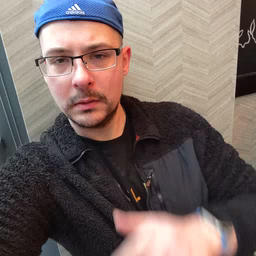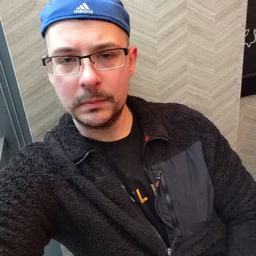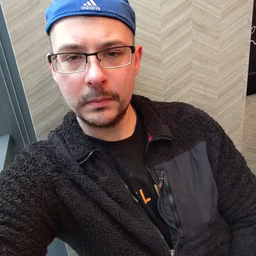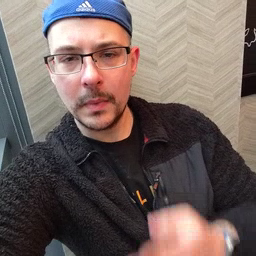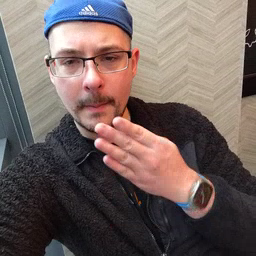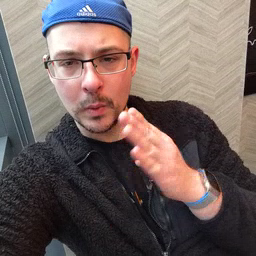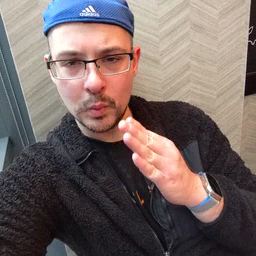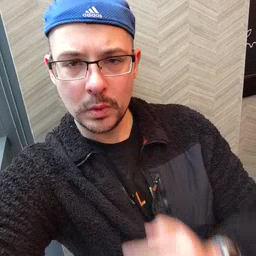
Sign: blue